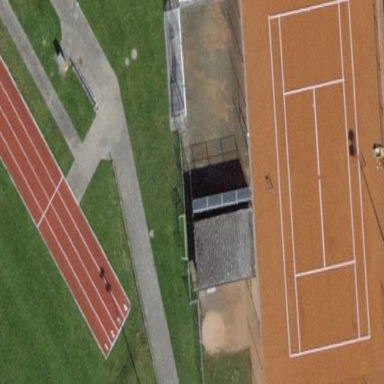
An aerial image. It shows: Tennis court with tartan surface located on pitch designated for leisure land.